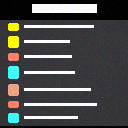
Screen state: on